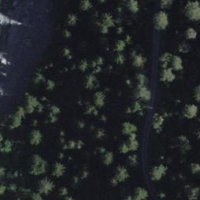
EUNIS habitat code: 43
Species observed at this site:
Salvia glutinosa